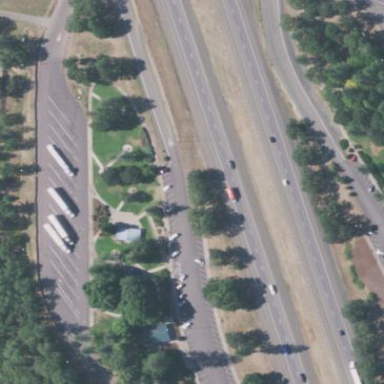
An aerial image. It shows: Rest area along the road.